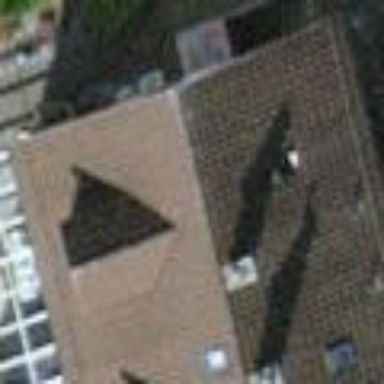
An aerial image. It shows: Semi-detached house with gabled roof.